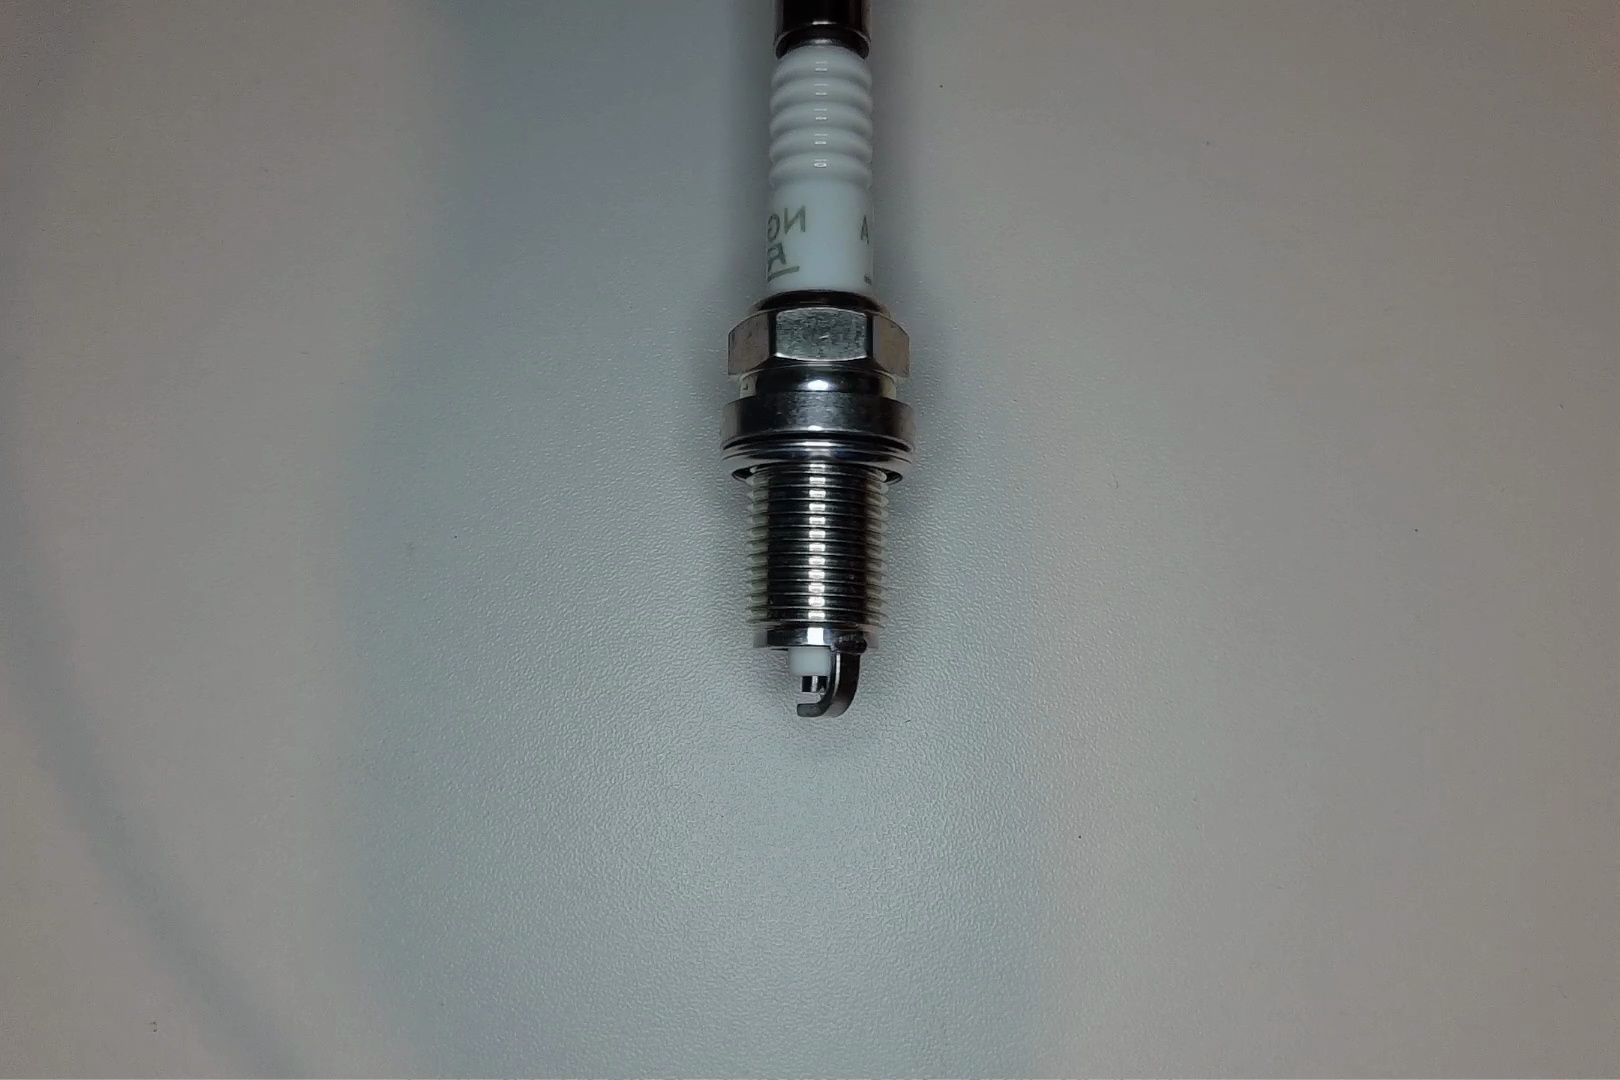
Label: normal